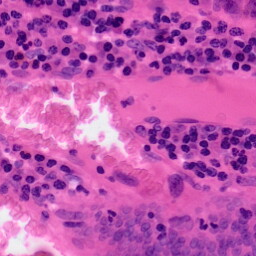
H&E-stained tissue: Colon